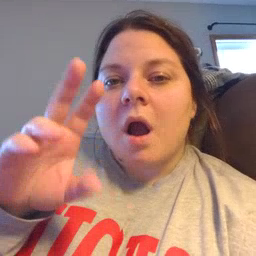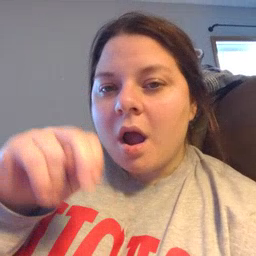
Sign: on